Aerial crown-view tile of a tropical tree (Barro Colorado Island, Panama), acquired 20240918:
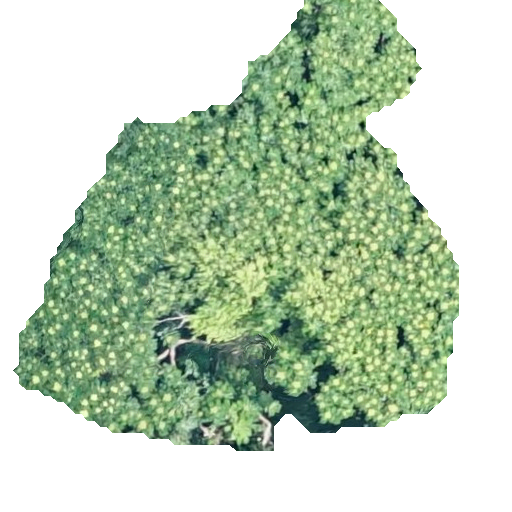
Species: Trattinnickia aspera
GBIF accepted scientific name: Trattinnickia aspera
Crown area: 205.67 m²